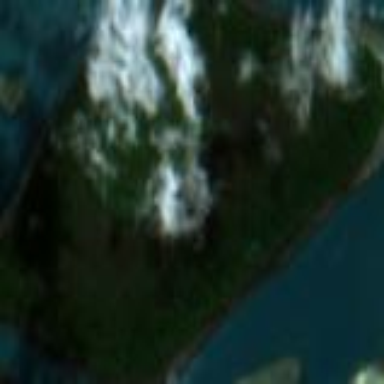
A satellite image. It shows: Island with natural coastline.